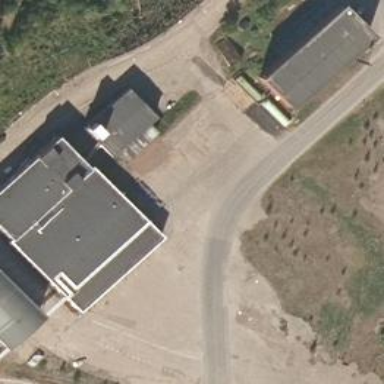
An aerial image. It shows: Building with flat roof.